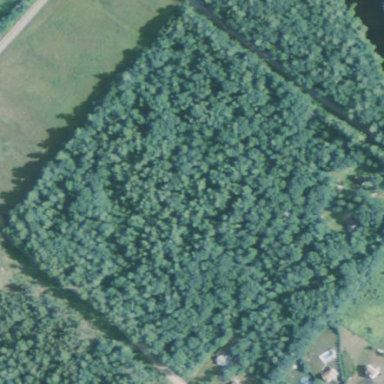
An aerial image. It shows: Serene woodland landscape.